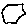
Label: hexagon